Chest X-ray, PA view. Patient: 54 years old, sex M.
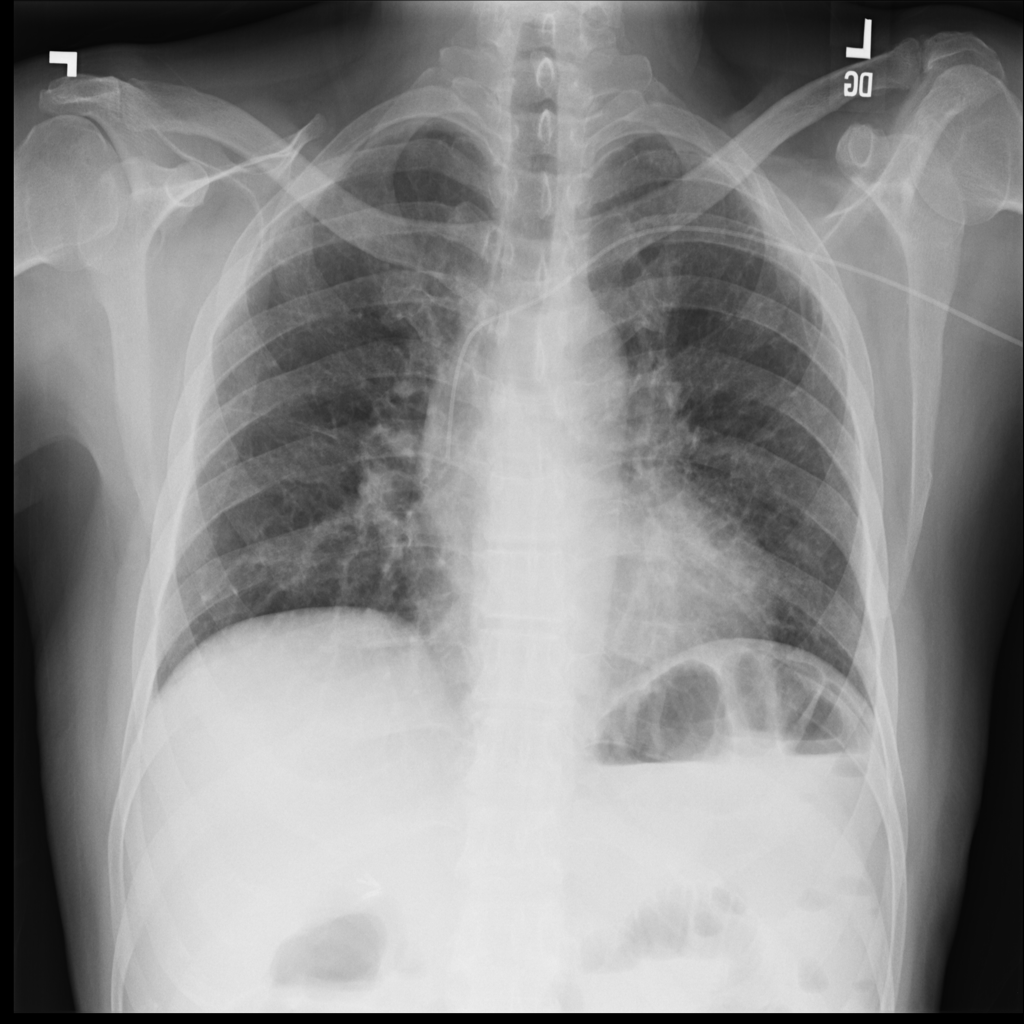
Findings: No Finding